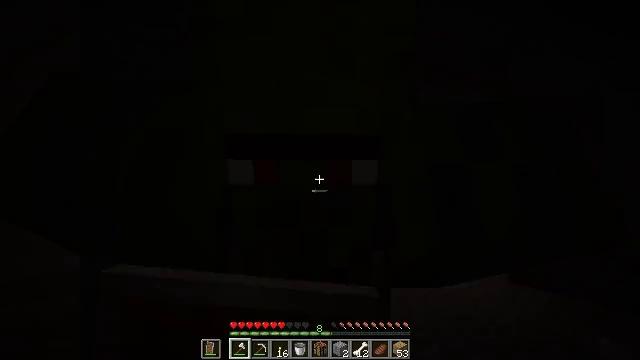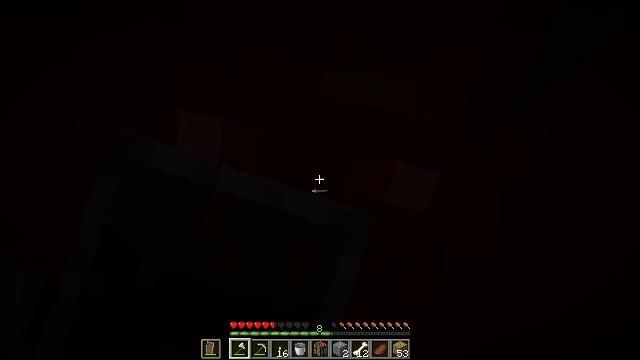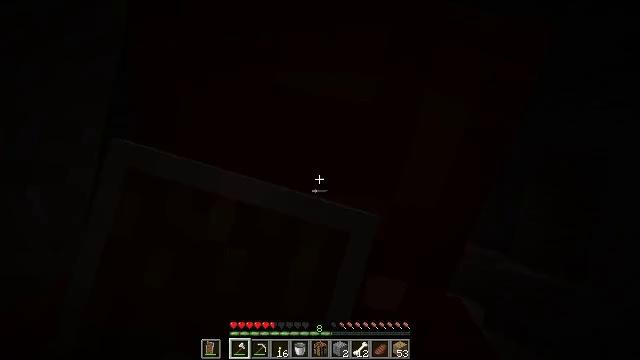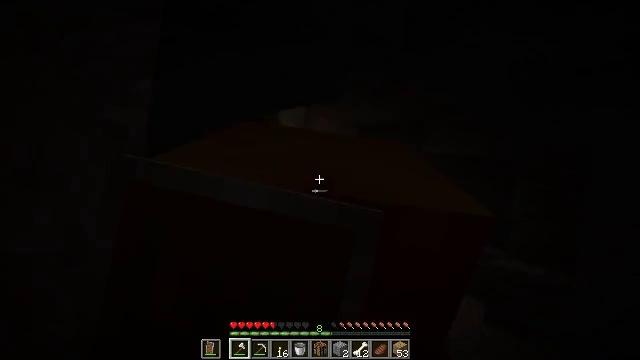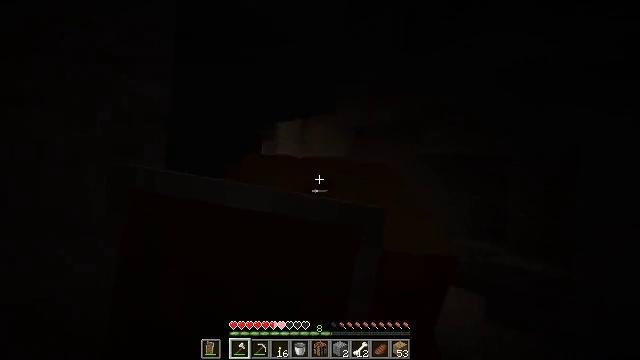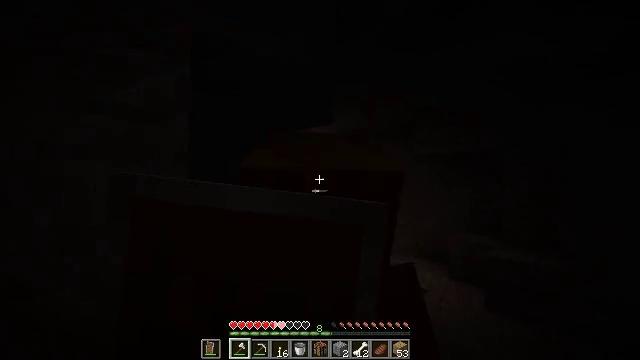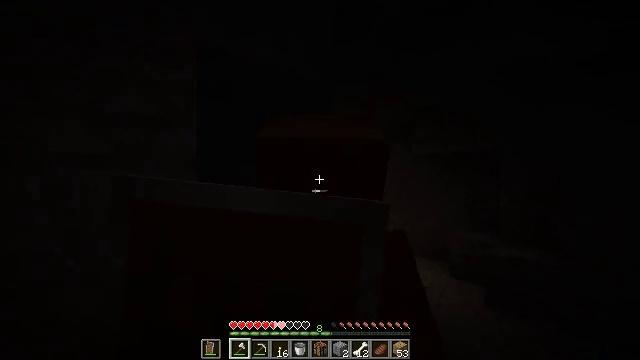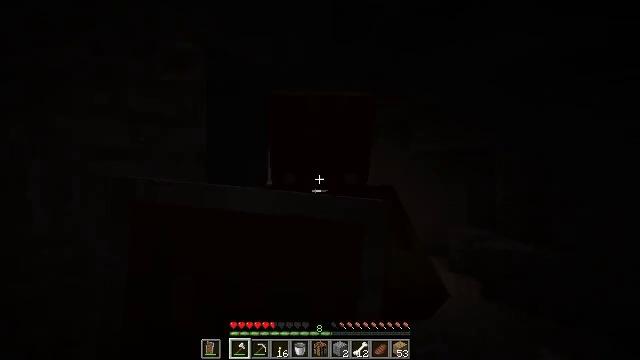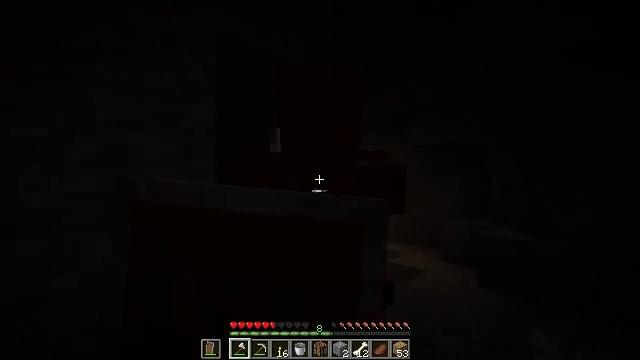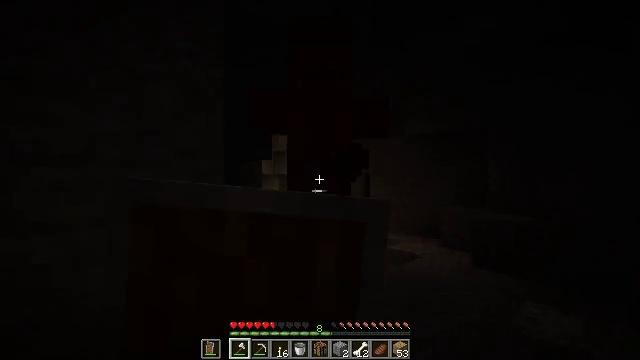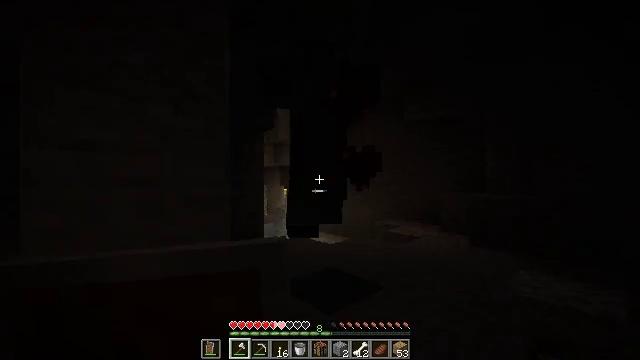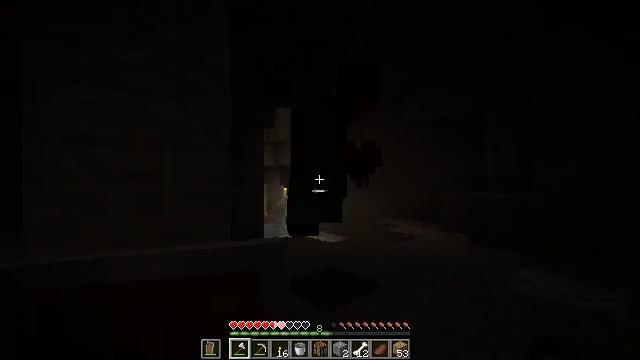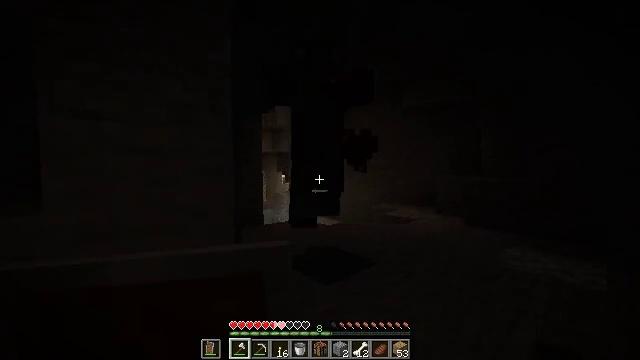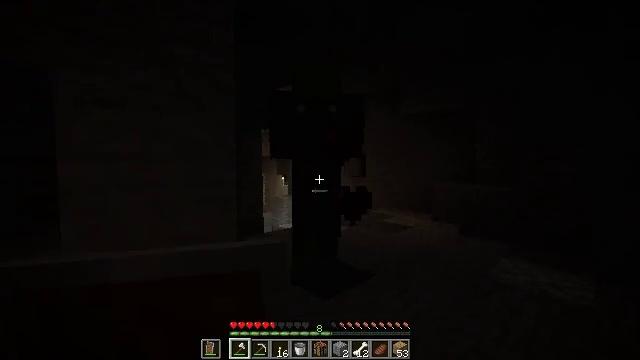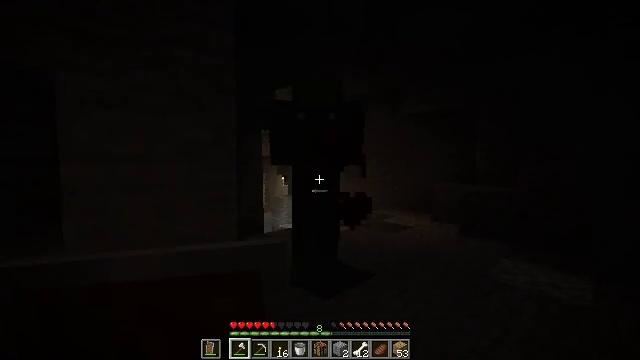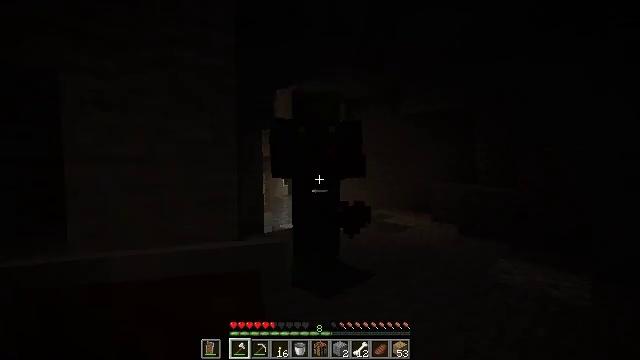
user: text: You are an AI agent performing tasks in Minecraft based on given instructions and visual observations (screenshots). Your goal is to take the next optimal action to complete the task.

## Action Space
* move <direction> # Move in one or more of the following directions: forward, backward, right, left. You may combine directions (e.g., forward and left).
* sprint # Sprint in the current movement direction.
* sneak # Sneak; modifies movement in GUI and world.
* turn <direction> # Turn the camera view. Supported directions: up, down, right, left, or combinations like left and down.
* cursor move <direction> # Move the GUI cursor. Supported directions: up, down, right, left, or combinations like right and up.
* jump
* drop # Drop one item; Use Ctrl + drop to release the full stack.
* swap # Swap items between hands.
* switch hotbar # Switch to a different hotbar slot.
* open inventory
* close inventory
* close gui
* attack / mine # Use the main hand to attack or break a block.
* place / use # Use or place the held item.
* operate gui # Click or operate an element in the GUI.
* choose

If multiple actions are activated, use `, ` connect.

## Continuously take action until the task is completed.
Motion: motion action
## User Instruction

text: Hunt the zombie villager.
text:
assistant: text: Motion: use / place
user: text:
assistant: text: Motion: use / place
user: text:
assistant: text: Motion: use / place
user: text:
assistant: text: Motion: use / place
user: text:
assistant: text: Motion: use / place
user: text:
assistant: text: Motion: use / place
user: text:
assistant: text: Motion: use / place
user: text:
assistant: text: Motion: use / place
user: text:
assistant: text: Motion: use / place
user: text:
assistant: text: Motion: no_op
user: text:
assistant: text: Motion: no_op
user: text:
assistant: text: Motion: turn down, attack / mine
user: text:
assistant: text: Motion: attack / mine
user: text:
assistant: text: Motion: attack / mine
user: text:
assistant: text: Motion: move forward, attack / mine
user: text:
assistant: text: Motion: move forward, turn up
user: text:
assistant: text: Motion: no_op